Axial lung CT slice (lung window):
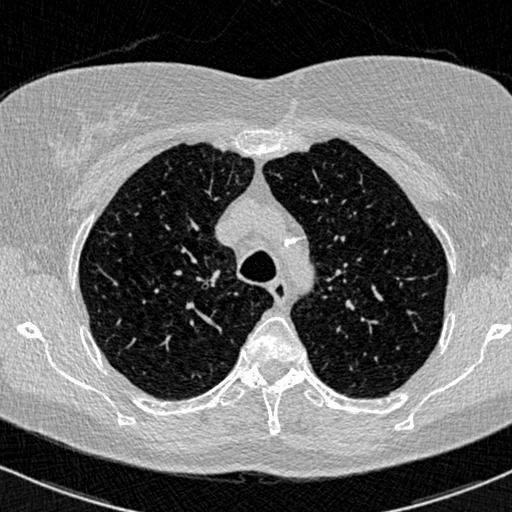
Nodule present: no